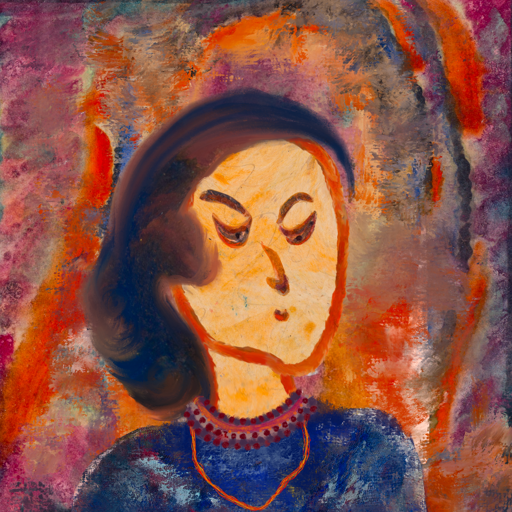
Background: Experience, Head And Neck Side: Experience, Face Side: Hypocrite, Bust: Irani, Hair Side: Mother_And_Son_Son, Head Accessory: Blank, Second Necklace: Gypsy_Mother_2, Necklace: Roy_Bahadur, Baby: Blank